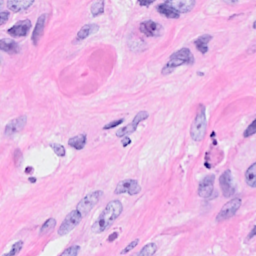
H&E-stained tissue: Breast